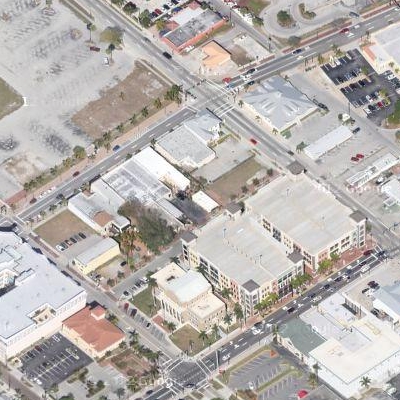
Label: Industry